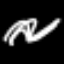
Label: squiggle